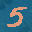
Label: 5